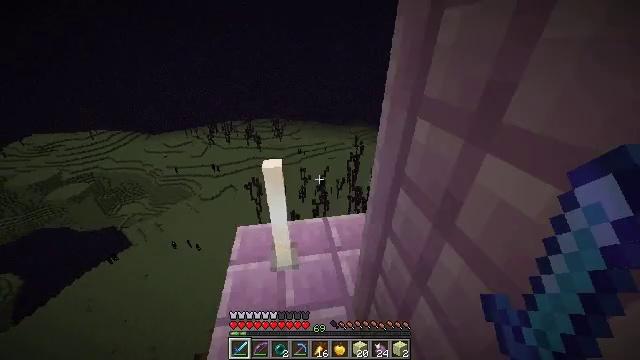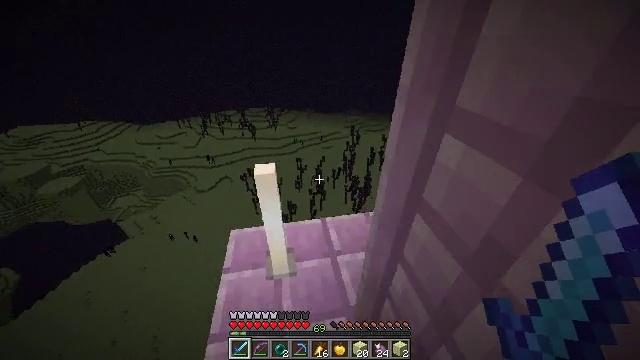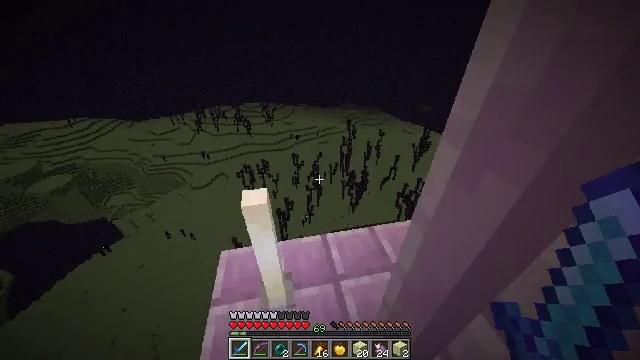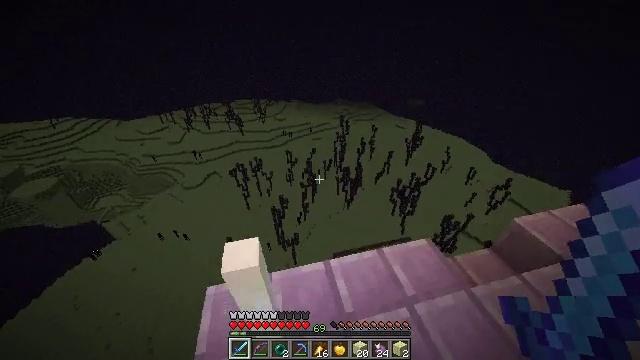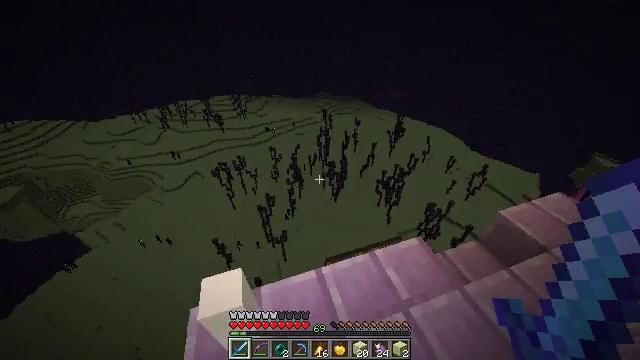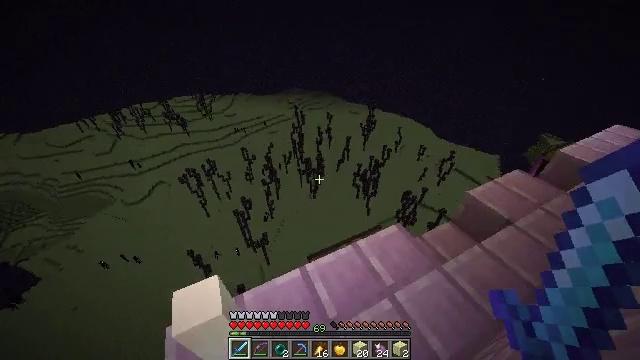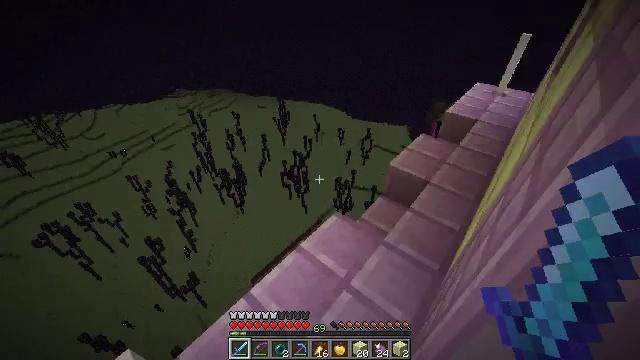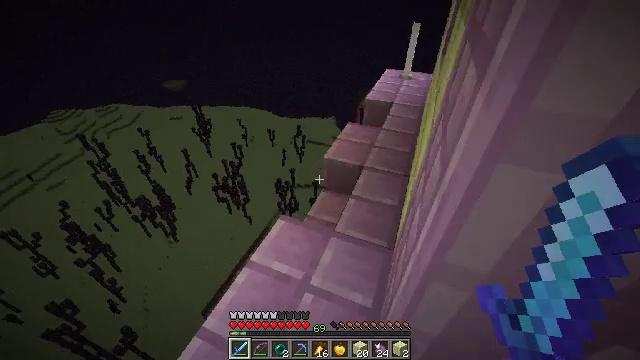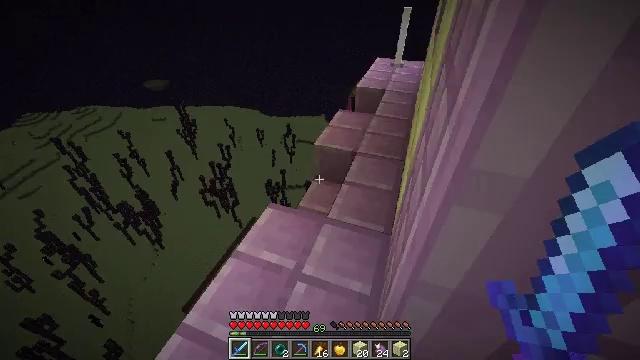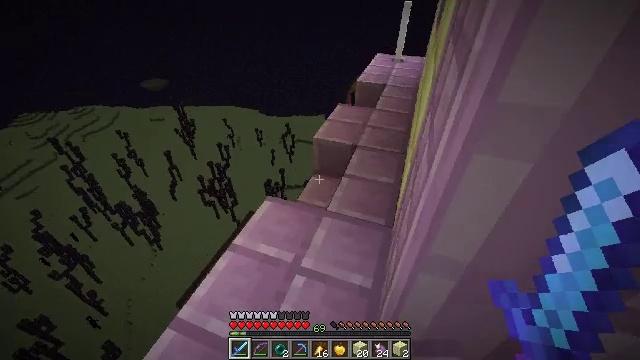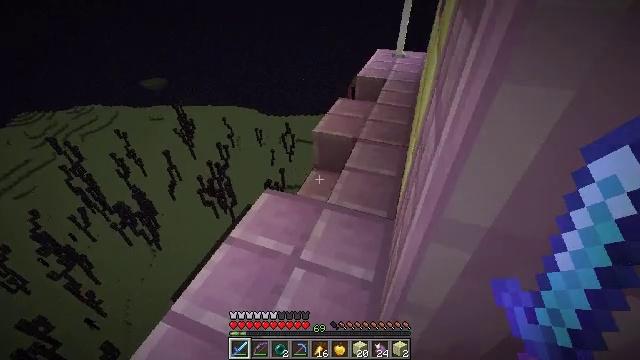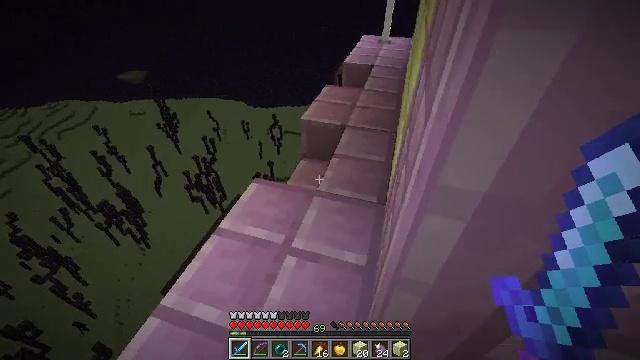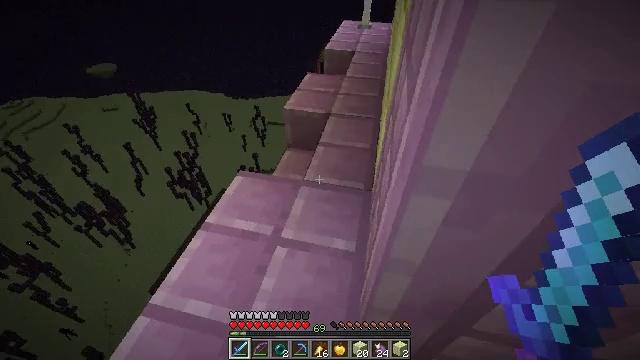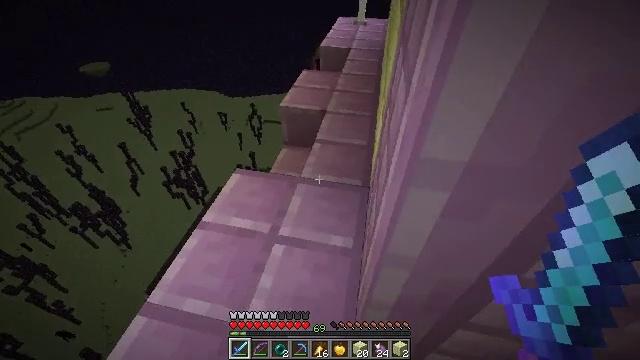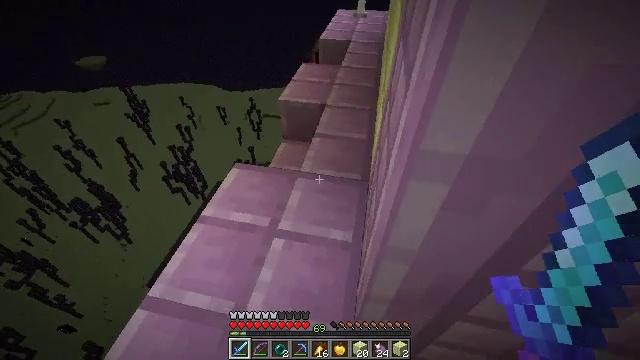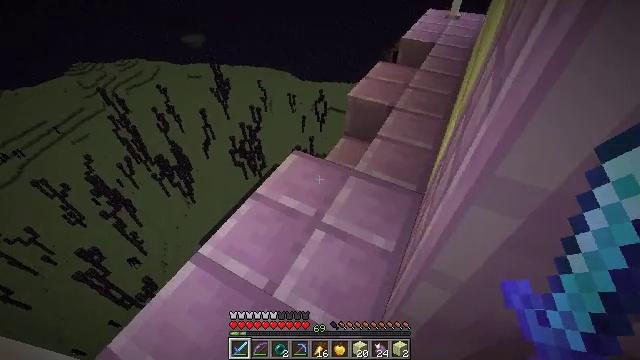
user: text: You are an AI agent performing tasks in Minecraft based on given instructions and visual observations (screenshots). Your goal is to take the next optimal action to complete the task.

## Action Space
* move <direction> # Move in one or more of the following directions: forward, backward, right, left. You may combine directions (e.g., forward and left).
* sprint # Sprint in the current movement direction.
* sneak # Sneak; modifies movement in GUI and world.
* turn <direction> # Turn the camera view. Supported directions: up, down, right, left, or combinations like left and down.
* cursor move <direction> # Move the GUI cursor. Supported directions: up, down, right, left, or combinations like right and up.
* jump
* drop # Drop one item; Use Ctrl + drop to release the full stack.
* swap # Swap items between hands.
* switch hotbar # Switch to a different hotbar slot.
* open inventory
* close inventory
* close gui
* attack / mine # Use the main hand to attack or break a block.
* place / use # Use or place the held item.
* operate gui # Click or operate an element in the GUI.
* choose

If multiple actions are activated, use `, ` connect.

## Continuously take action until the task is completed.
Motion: motion action
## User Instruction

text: Mine the end rod.
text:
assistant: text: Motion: move forward, sprint, turn right and down
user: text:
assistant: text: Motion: move forward, sprint, turn right and down
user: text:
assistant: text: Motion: move forward, turn right and down
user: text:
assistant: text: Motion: move forward, turn right and down
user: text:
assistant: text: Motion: move forward, turn right
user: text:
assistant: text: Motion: move forward, turn right
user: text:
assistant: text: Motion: sneak, turn right
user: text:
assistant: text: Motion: sneak, turn right
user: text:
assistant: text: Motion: sneak
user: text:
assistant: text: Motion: sneak
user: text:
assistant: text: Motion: sneak, turn right and down
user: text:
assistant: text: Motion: sneak, turn right and down
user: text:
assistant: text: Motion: sneak
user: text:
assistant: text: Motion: move forward, sneak, turn down
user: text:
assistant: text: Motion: move forward, sneak, turn left
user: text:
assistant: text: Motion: move forward, sneak
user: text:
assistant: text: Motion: move forward, sneak
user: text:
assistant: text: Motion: move forward, sneak
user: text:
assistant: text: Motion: move forward, sneak, turn left and up
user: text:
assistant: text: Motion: move forward, sneak, turn left and up
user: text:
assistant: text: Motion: move forward, sneak, turn left and up
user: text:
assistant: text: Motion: move forward, sneak, turn left and up
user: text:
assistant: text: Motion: move forward, sneak, turn up
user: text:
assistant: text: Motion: move forward, sneak, turn left and up
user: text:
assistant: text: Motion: move forward, sneak, turn up
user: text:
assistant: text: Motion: move forward, sneak, turn left and down
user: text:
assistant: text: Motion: move forward, sneak, turn left and down
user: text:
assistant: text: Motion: move forward, sneak, turn left and down, attack / mine
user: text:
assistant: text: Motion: sneak, attack / mine
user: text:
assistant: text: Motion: sneak, attack / mine